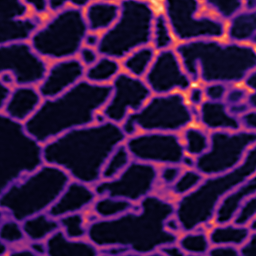
Label: Super-resolution ER image